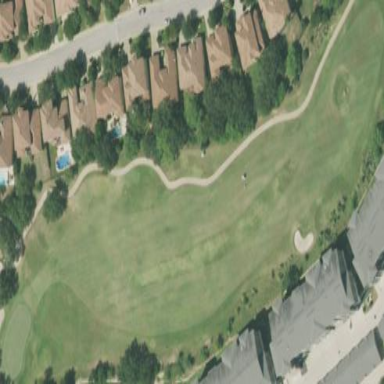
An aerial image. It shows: Golf fairway in the image.